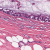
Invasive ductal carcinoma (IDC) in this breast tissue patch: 0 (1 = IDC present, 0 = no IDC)